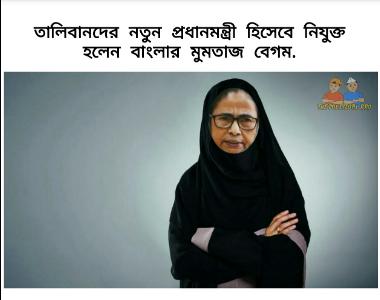
Text: তালিবানদের নতুন প্রধানমন্ত্রী হিসেবে নিযুক্ত হলেন বাংলার মুমতাজ বেগম
Label: Hate
Hate category: Political
Targeted group: Organization